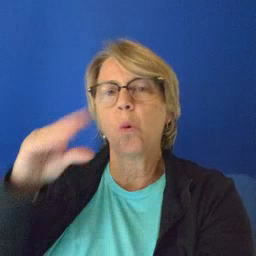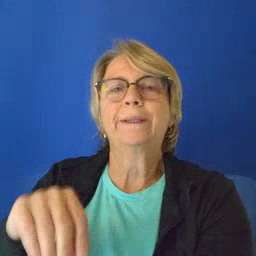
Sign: story